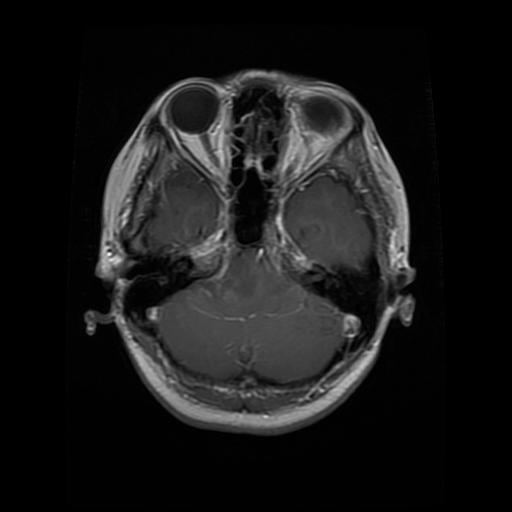
Label: glioma